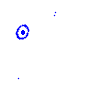
Particle: kaon